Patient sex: M
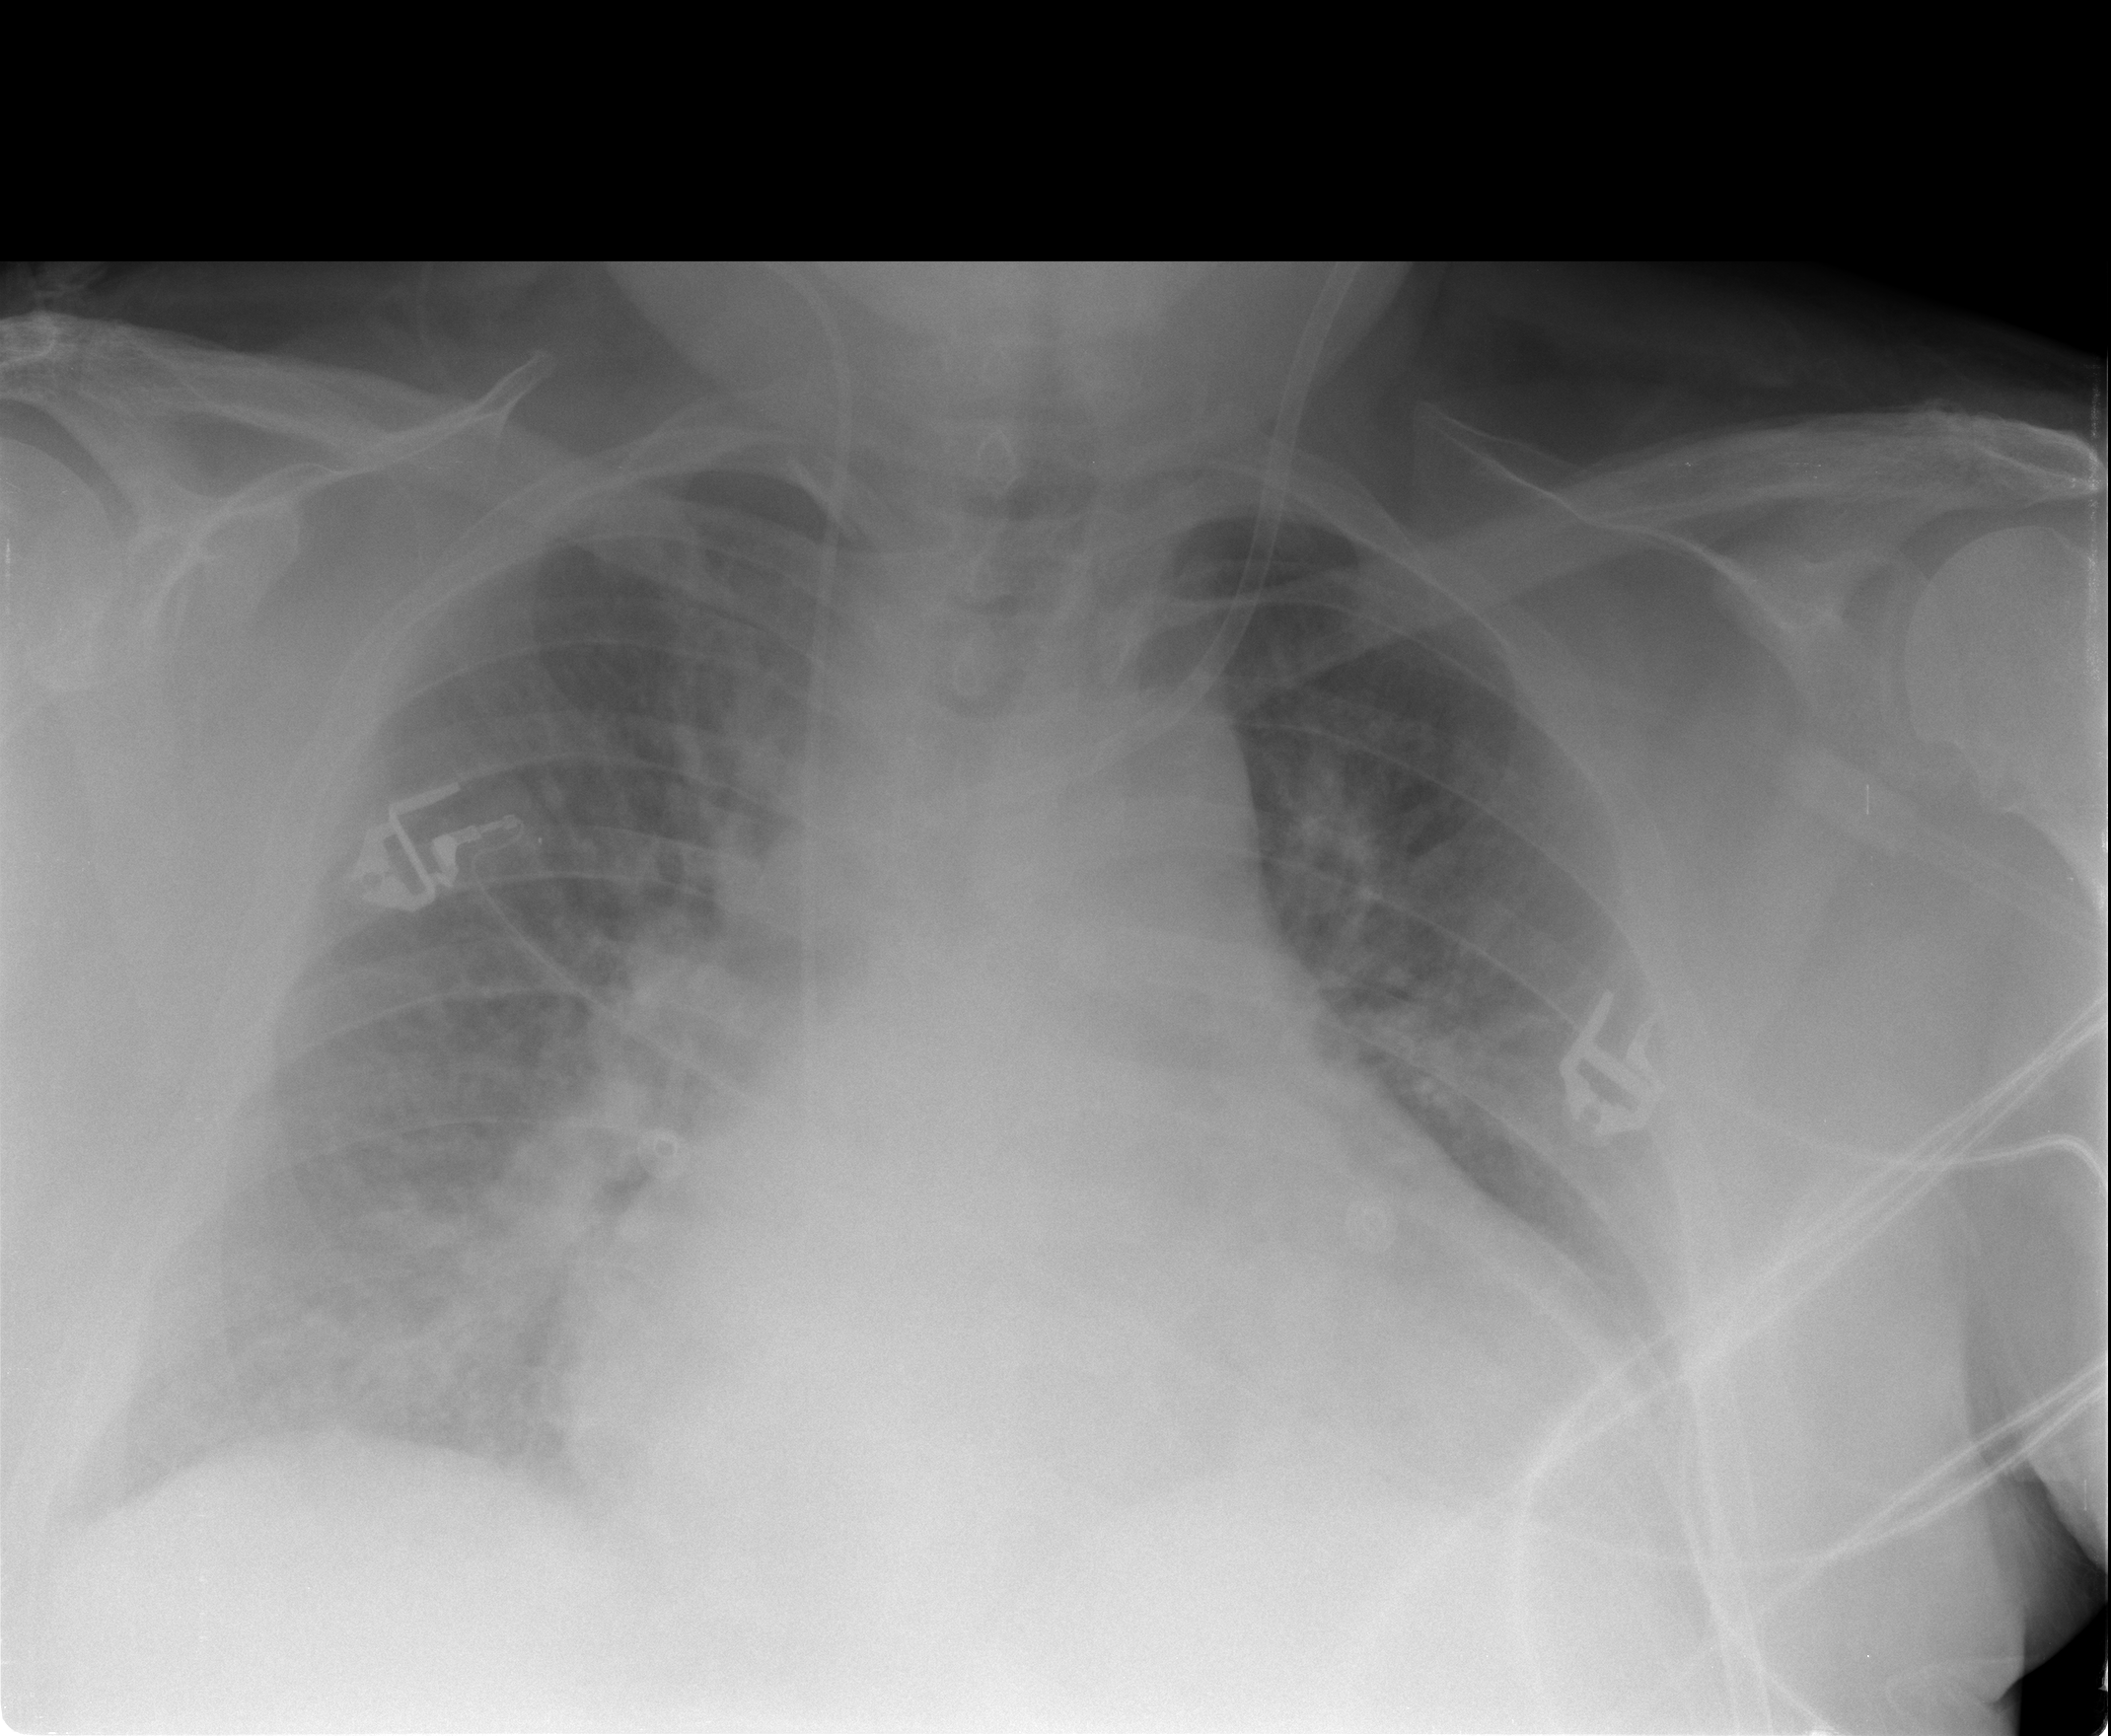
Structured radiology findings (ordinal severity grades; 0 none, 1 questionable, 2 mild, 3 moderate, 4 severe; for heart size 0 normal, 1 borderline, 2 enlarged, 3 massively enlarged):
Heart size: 3
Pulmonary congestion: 3
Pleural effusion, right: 0
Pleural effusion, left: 2
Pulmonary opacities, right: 0
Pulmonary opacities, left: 0
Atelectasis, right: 0
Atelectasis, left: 0